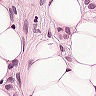
Metastatic tissue present: yes